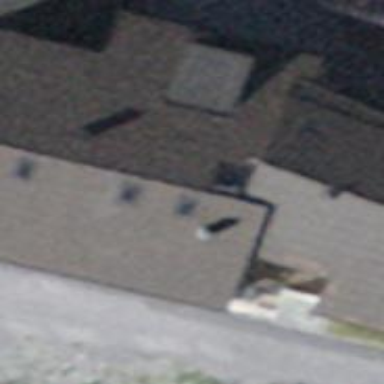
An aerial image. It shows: Hotel with gabled roof.